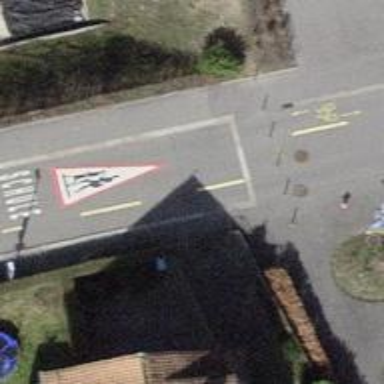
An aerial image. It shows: Bollard.